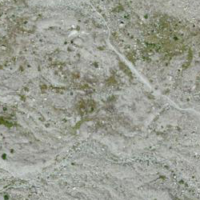
EUNIS habitat code: 48
Species observed at this site:
Chamaenerion fleischeri